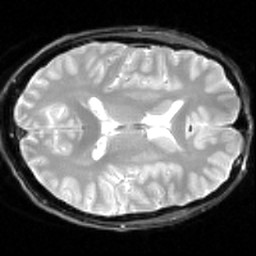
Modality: inplaneT2
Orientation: axial
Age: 38
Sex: male